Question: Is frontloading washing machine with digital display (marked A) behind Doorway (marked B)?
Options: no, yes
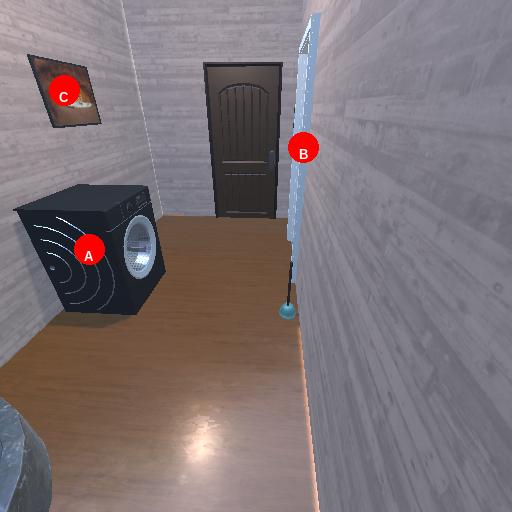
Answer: no